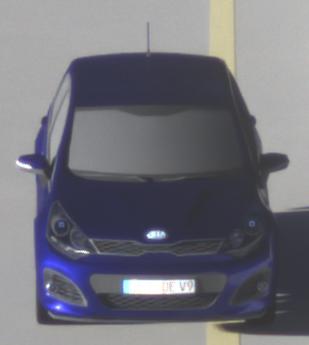
Make: KIA
Model: Rio 1.2
Detailed model: Rio (UB)
Model produced from: 2011/09
Model produced until: 2015/01
Doors: 3
Color: blue
Road condition: dry road
Daytime: sunrise or sunset
Contrast: high contrast